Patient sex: M
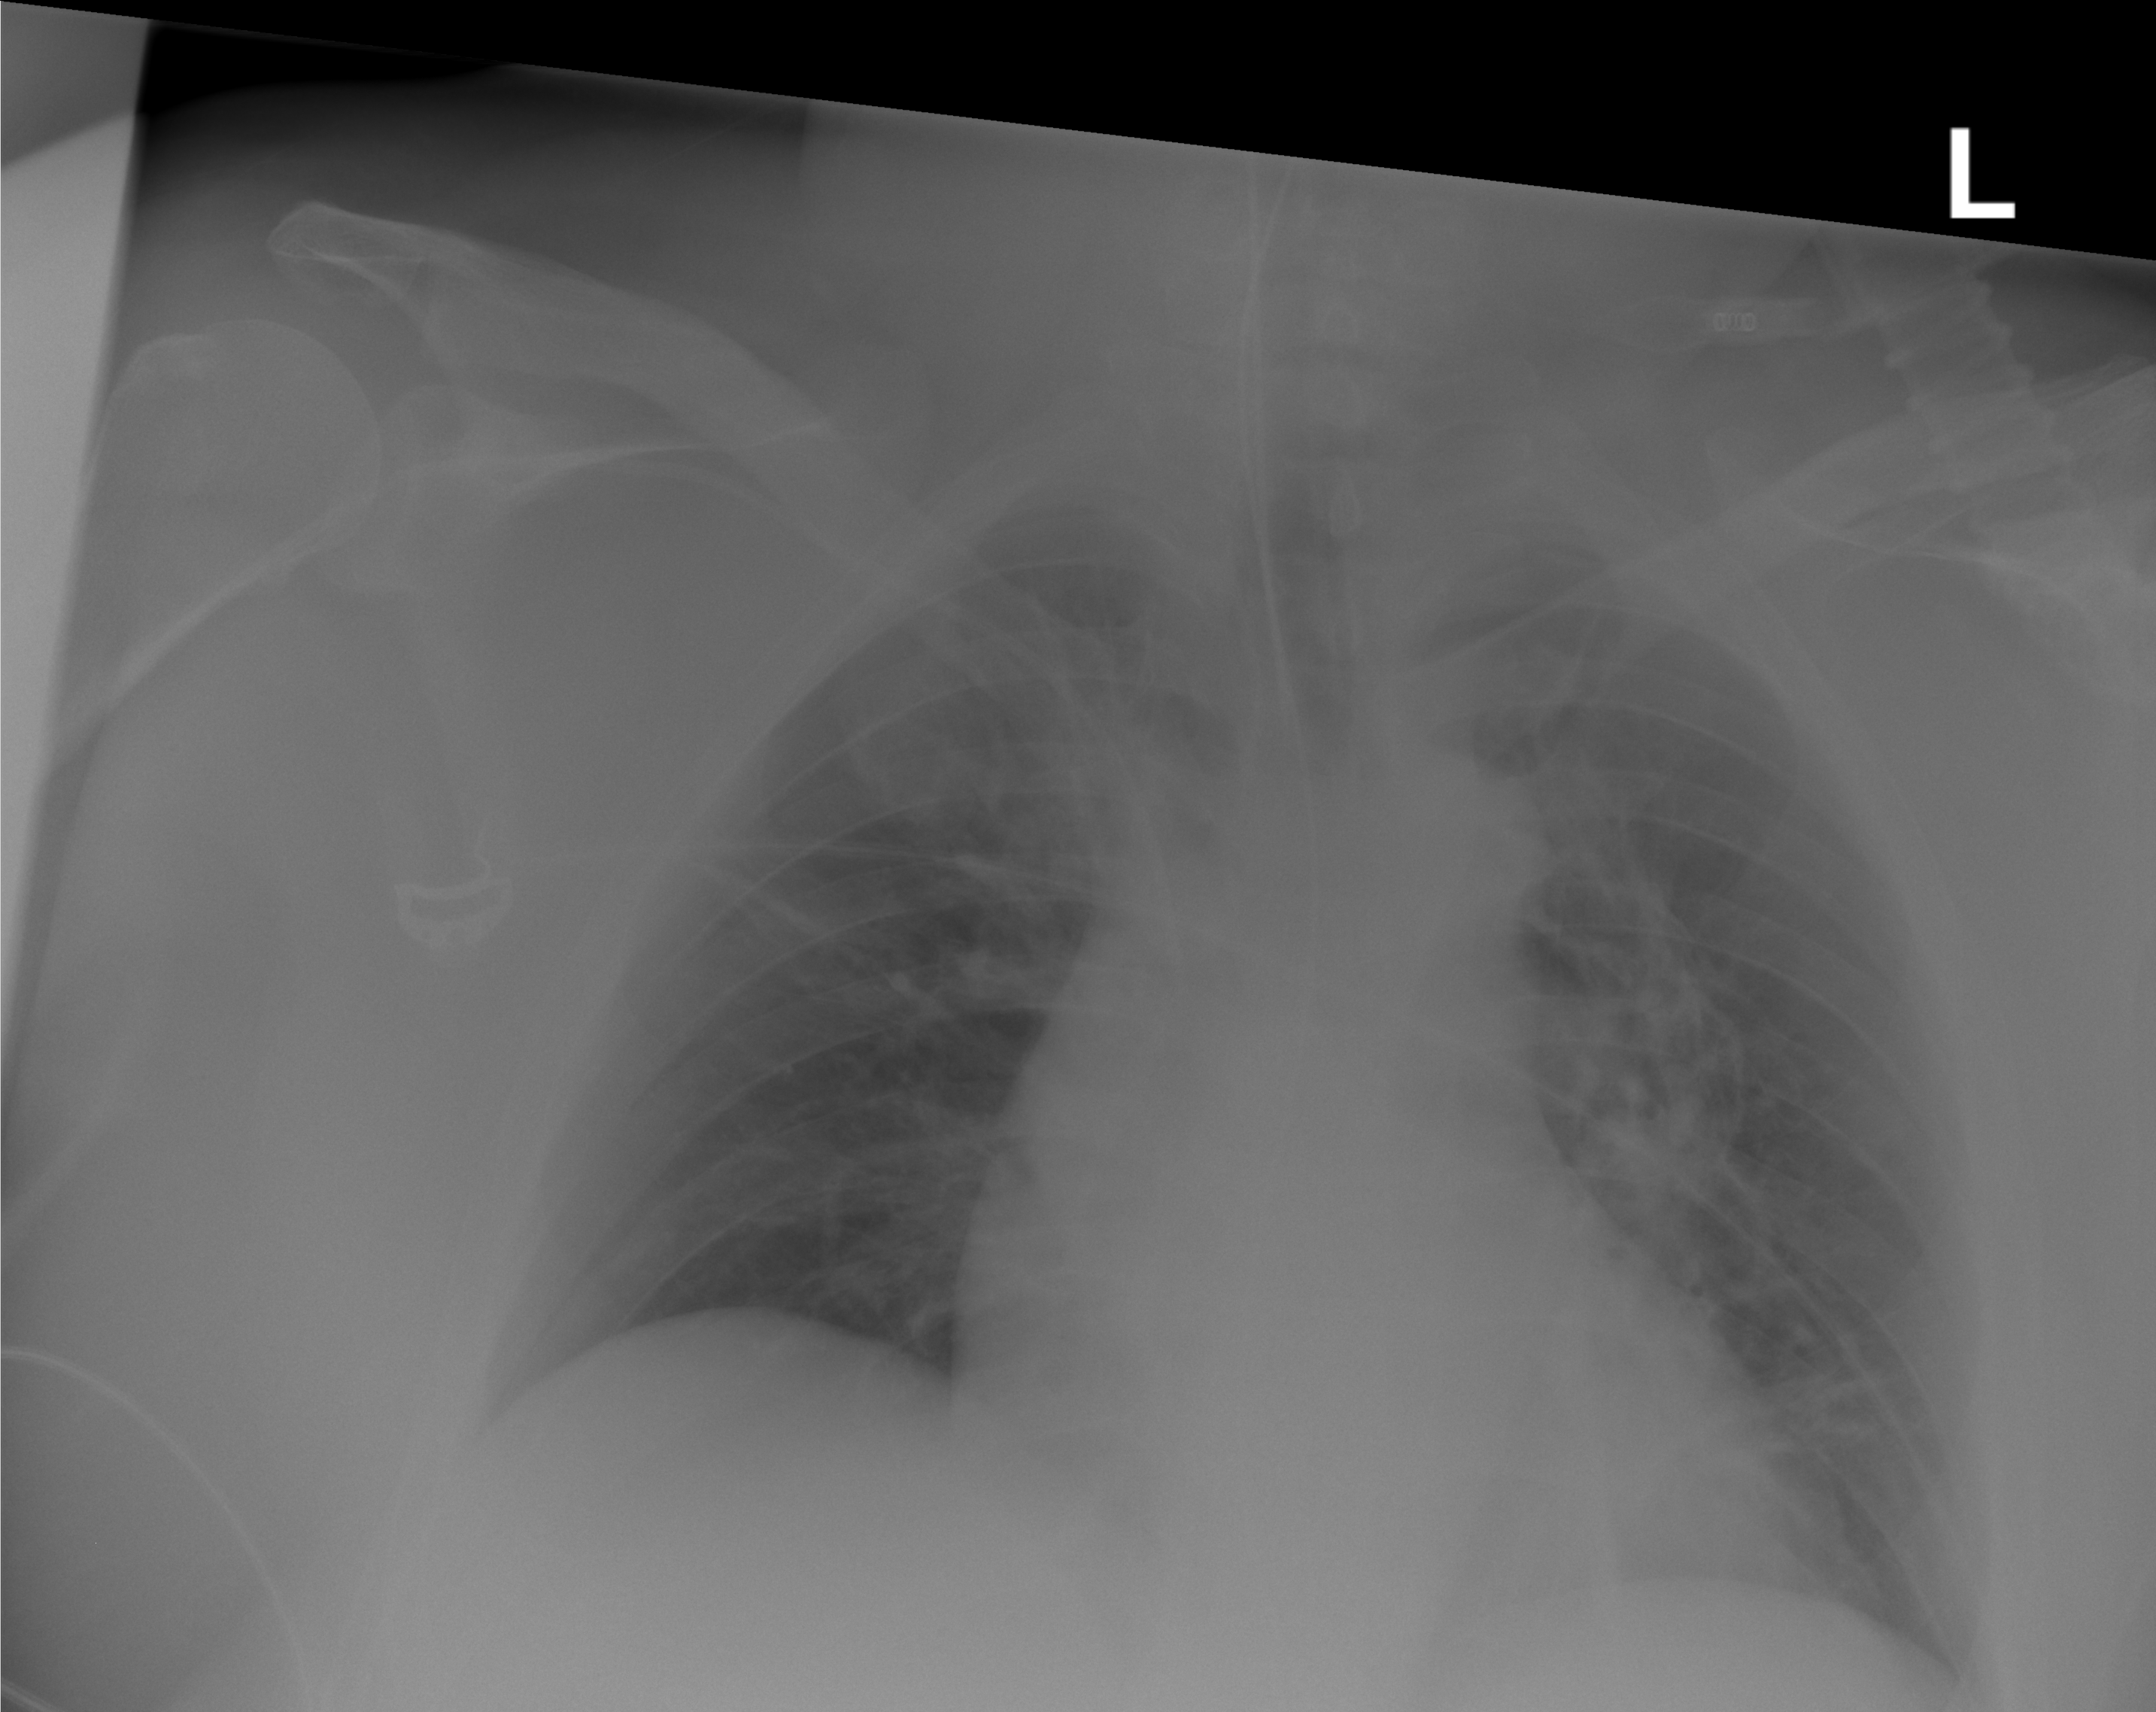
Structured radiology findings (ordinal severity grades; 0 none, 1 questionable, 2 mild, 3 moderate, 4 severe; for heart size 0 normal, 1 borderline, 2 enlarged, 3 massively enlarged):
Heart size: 1
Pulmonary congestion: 3
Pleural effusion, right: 0
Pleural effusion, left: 0
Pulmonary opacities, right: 2
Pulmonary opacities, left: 3
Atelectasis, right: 2
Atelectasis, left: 2